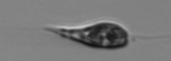
Label: Euglena